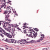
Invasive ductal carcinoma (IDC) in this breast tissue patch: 1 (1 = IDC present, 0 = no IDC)